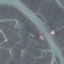
Land use / land cover class: River